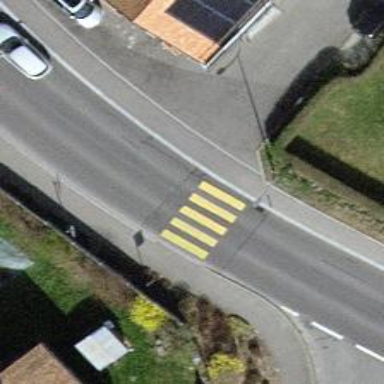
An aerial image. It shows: Uncontrolled zebra crossing on the road.